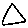
Label: triangle